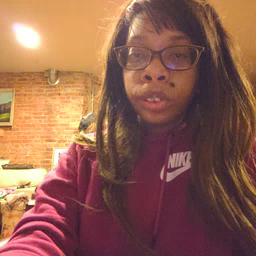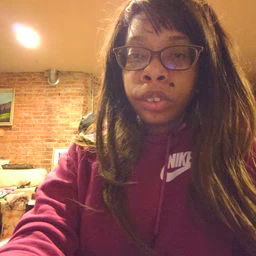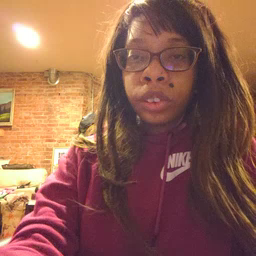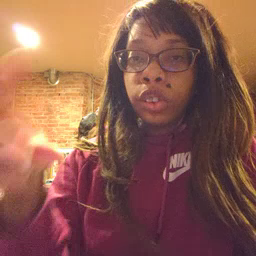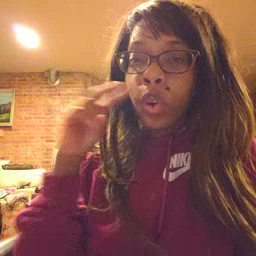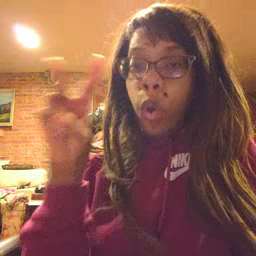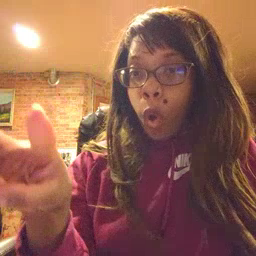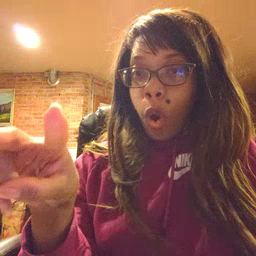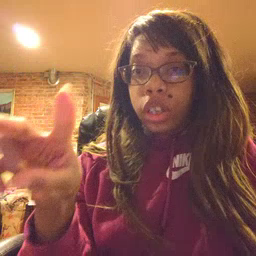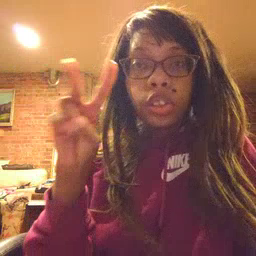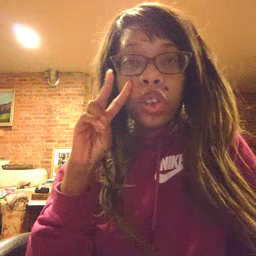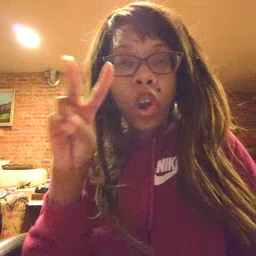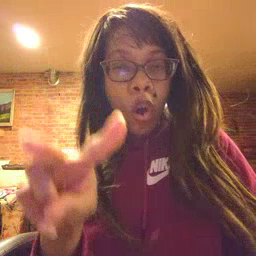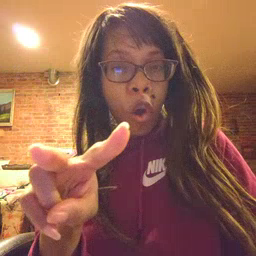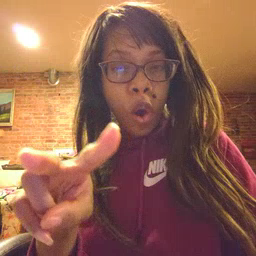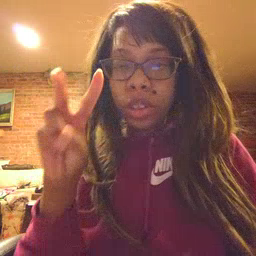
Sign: look